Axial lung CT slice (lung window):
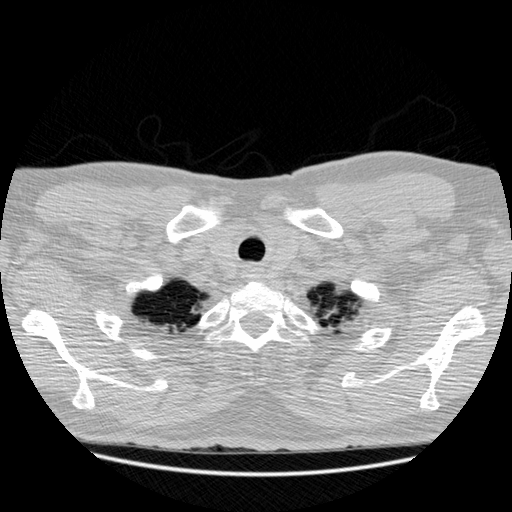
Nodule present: no